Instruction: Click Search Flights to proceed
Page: home
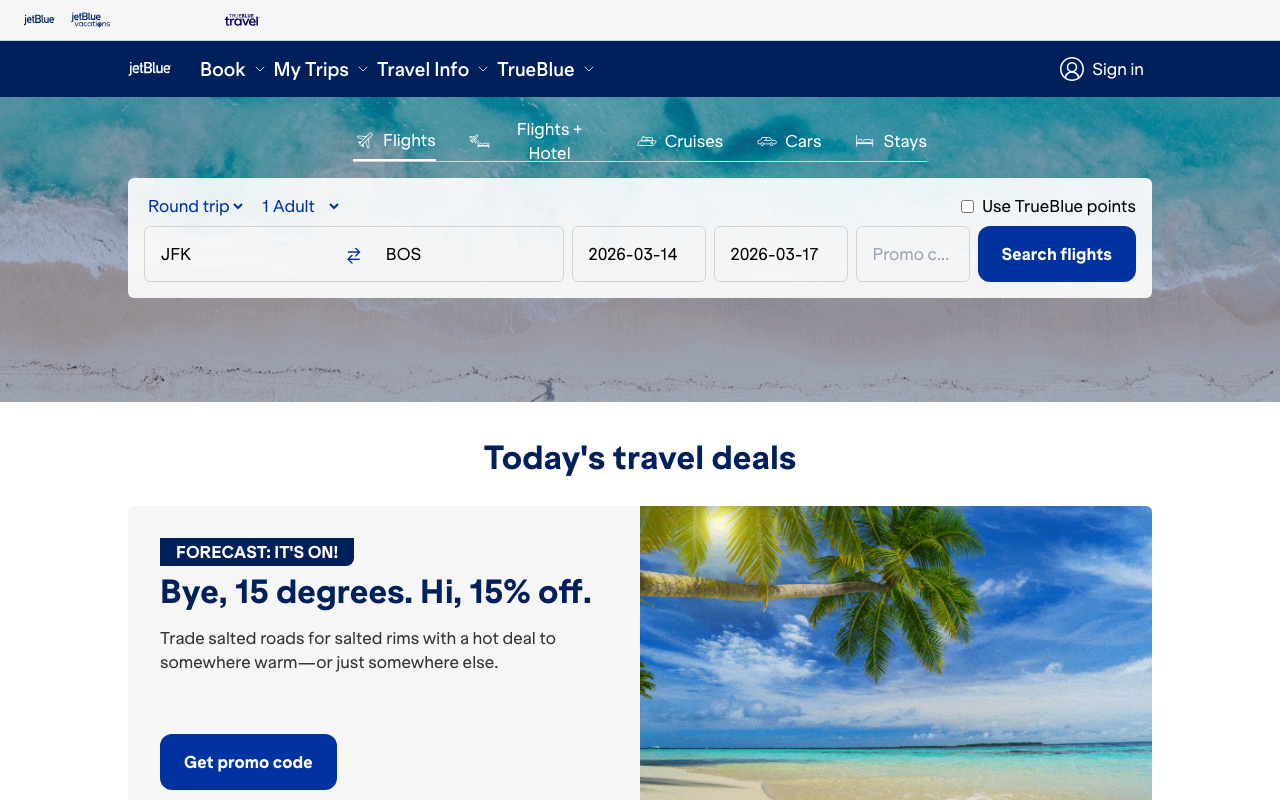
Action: click